Question: Im using jQuery so that choosing an option from a select list horizontally scrolls a div to the appropriate content within it. Each div that you scroll to should take up 100% of the page's visible width.
<URL>
My design will have a liquid width, so Ive used % values for the width not pixels. I think the issue is that the % calculations are slightly off. For the first option 'may' the div takes up the full width like I need it to. As you look at the other options, the further through the list you go the shorter the div are.
This functionality cant be that rare so id really appreciate any thoughts on how to solve this when the number of options arn't a nice round number like 10. Thanks
UPDATE Here is a picture of what I mean. The red border should be 100% width but its less.
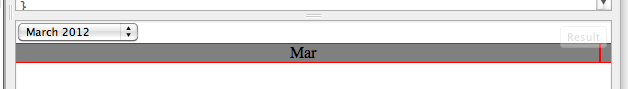
Answer: Take a look at this example:
<URL>
not the cleanest solution, but by adding 4 extra divs, you can set the width to 1600% and 6,25%.
Greetings, Gijoey